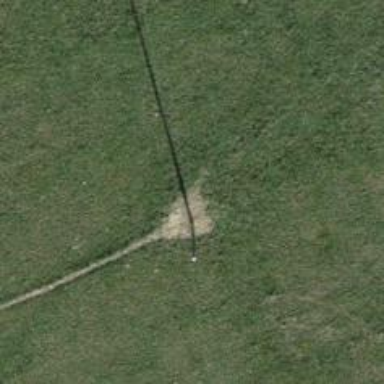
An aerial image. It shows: Minor power line.